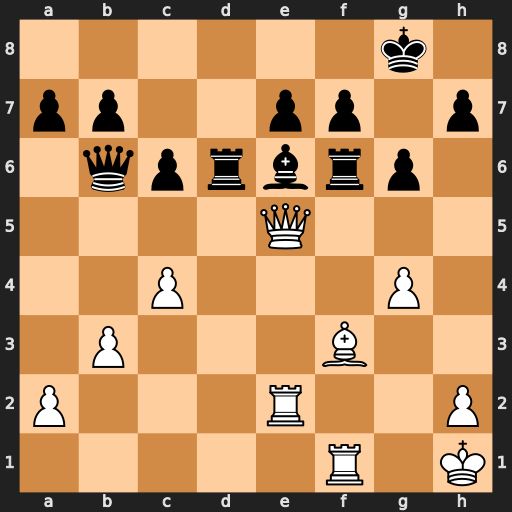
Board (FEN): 6k1/pp2pp1p/1qprbrp1/4Q3/2P3P1/1P3B2/P3R2P/5R1K
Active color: w
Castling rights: -
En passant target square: -
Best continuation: c5 Qb5 cxd6 Qxe5 Rxe5